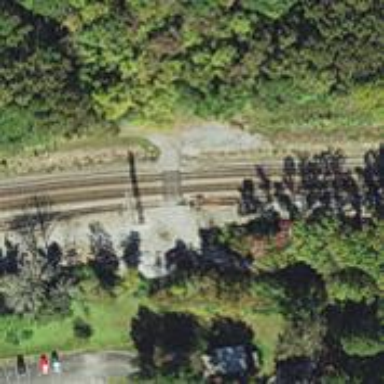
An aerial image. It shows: Railway level crossing.